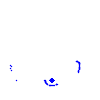
Particle: pion